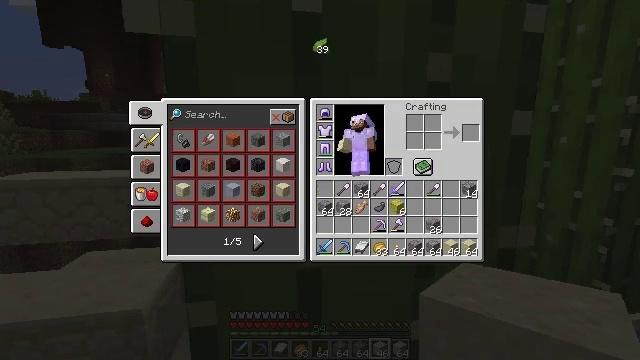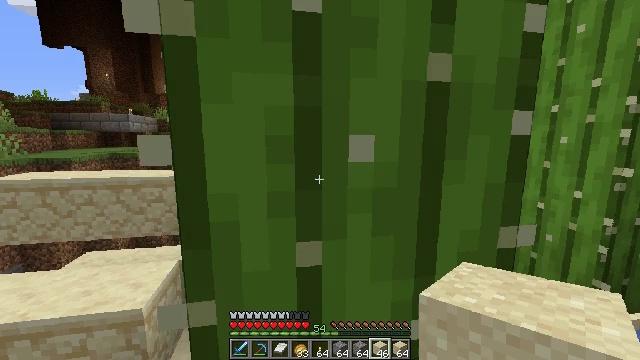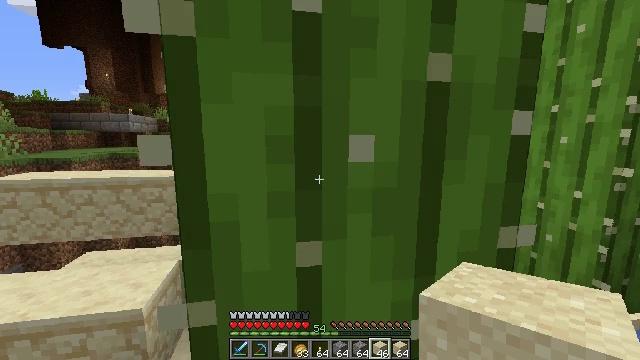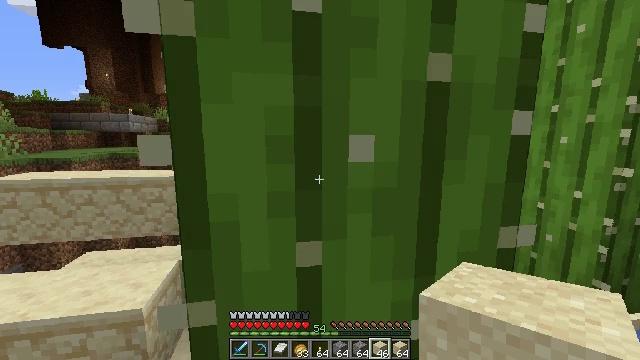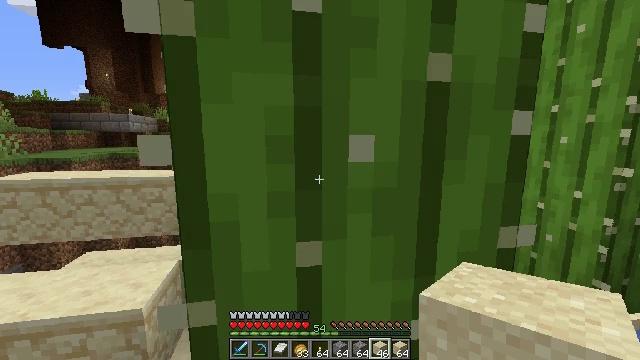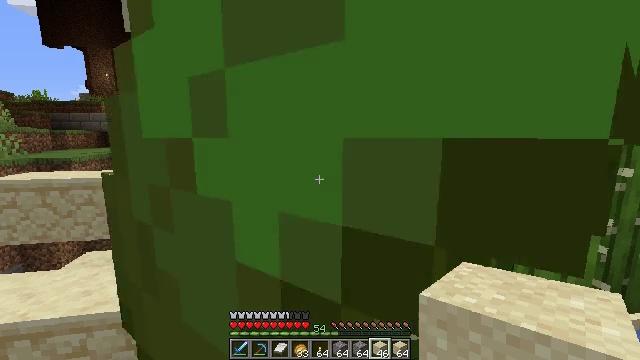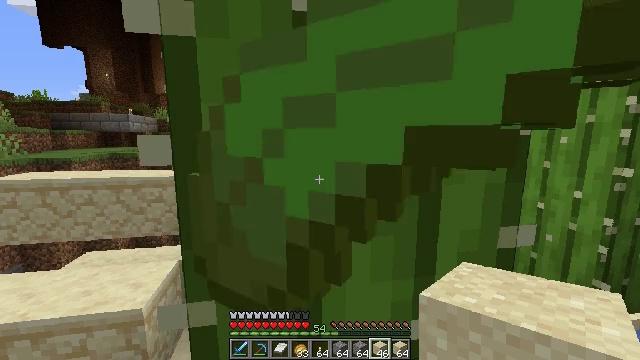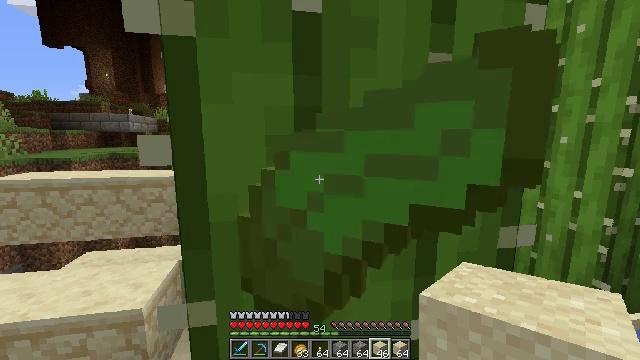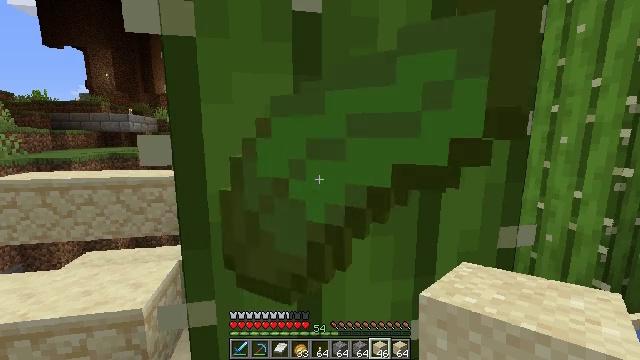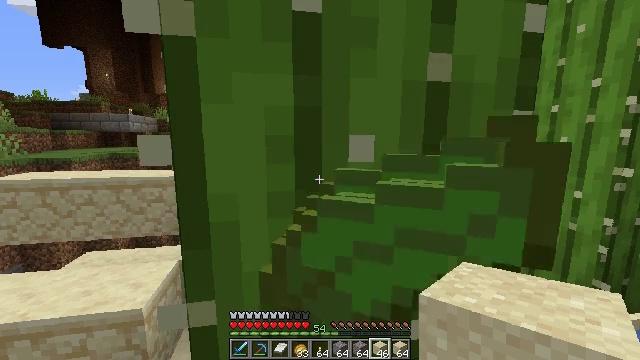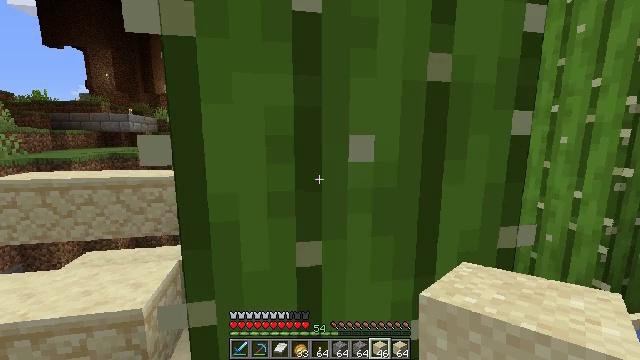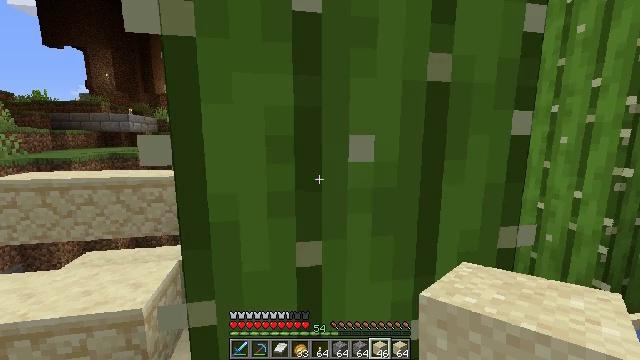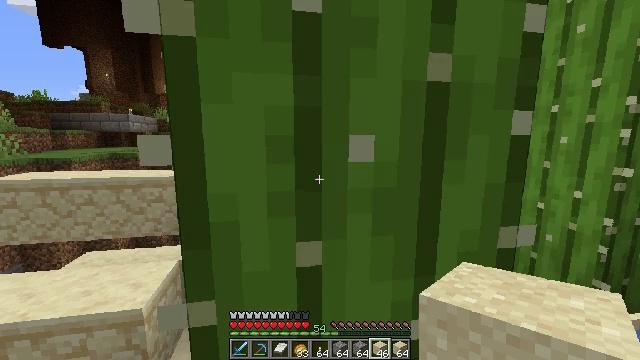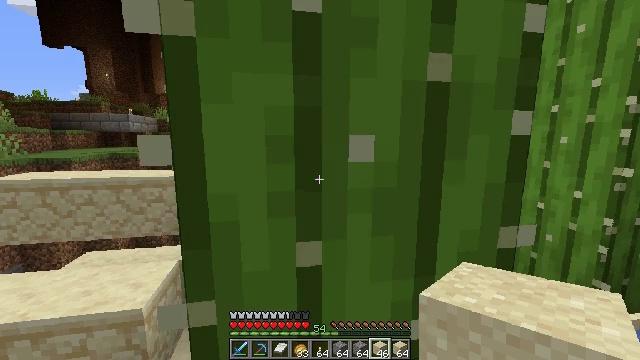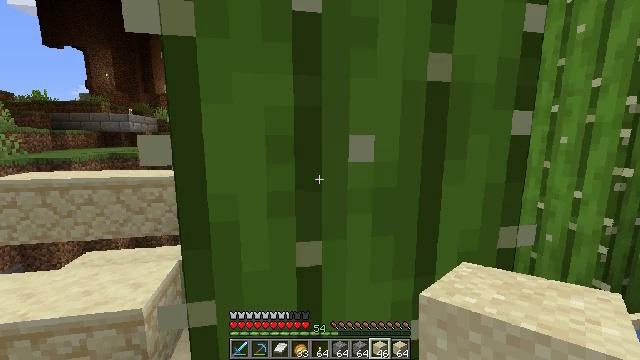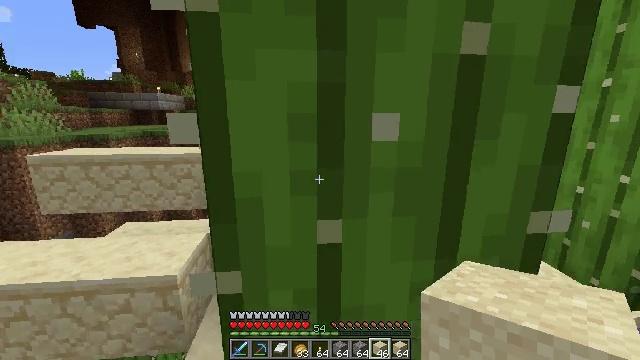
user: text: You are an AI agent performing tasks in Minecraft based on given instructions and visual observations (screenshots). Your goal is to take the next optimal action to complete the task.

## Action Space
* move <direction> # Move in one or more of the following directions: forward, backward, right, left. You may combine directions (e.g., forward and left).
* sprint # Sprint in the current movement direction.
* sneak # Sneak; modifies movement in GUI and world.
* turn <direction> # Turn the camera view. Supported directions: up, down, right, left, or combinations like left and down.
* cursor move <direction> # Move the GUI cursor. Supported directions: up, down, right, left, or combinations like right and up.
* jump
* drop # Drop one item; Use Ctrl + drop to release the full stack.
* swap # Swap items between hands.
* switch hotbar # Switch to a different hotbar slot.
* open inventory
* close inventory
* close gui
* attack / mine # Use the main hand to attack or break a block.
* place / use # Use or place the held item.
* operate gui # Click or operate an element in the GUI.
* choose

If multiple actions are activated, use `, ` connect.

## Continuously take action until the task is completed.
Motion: motion action
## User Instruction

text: Drop a cod.
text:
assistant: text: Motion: operate gui, close inventory
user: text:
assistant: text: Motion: close inventory
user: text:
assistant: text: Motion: no_op
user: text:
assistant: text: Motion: no_op
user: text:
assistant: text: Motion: no_op
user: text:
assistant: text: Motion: no_op
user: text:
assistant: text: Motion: no_op
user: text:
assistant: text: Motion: no_op
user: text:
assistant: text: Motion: no_op
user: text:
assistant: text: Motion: no_op
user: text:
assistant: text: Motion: no_op
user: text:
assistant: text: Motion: no_op
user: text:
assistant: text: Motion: no_op
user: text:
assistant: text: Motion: no_op
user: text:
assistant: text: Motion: turn left and down
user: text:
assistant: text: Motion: turn left and down
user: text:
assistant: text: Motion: turn left and down
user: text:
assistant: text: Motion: turn left and down
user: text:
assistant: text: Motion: turn left and down
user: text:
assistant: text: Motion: turn left and up
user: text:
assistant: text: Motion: turn left
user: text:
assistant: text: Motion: no_op
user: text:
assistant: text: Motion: turn right
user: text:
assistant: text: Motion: turn right
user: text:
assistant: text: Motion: turn left and down
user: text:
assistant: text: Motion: turn left and down
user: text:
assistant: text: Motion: turn left
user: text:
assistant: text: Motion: move forward, turn left and up
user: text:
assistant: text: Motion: move forward, turn left and up
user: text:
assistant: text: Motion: move forward, turn left and up